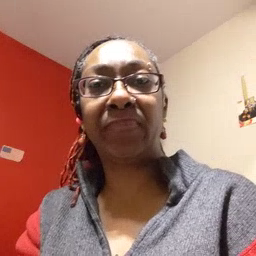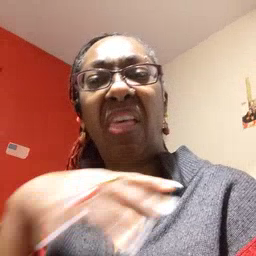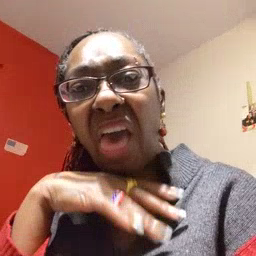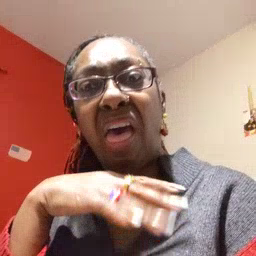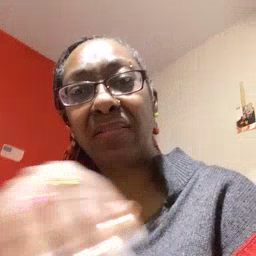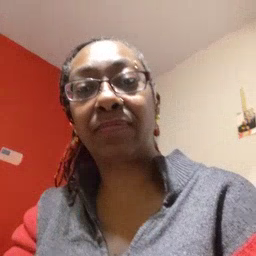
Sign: yucky